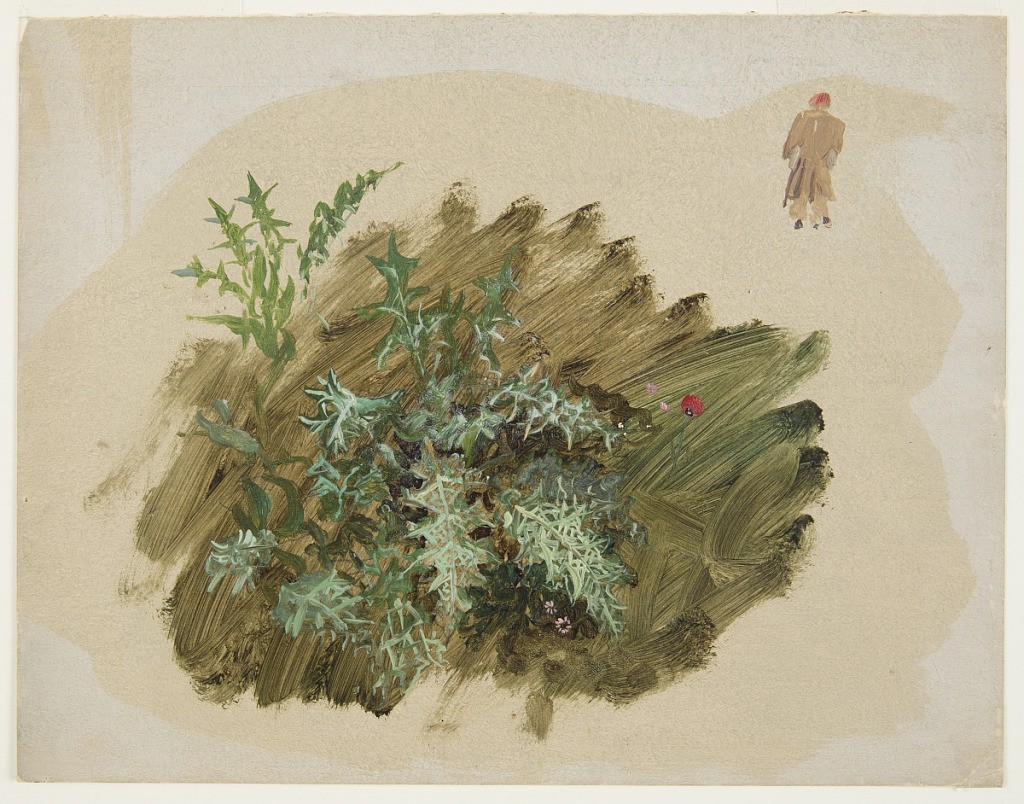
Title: Botanical and Figure Study
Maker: Frederic Edwin Church, American, 1826–1900
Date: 1865-1870
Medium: Oil paint and graphite on paperboard
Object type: Drawing
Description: Botanical and figure study showing views of a thistle plant beside a small, red flower, at center, and a loosely rendered figure wearing red headwear at upper right. Plants are backdropped by hastily-applied green and brown paint. The creamy grounding color is shown without varnish top, right, and bottom.